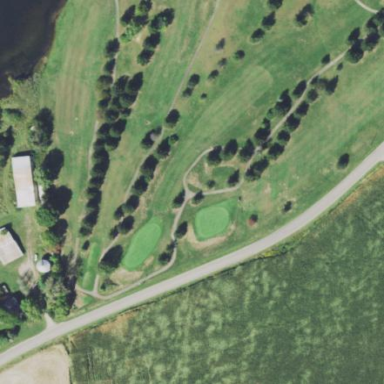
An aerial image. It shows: Golf fairway in the image.